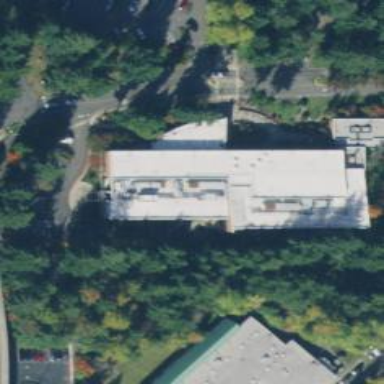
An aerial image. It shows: College building.